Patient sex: F
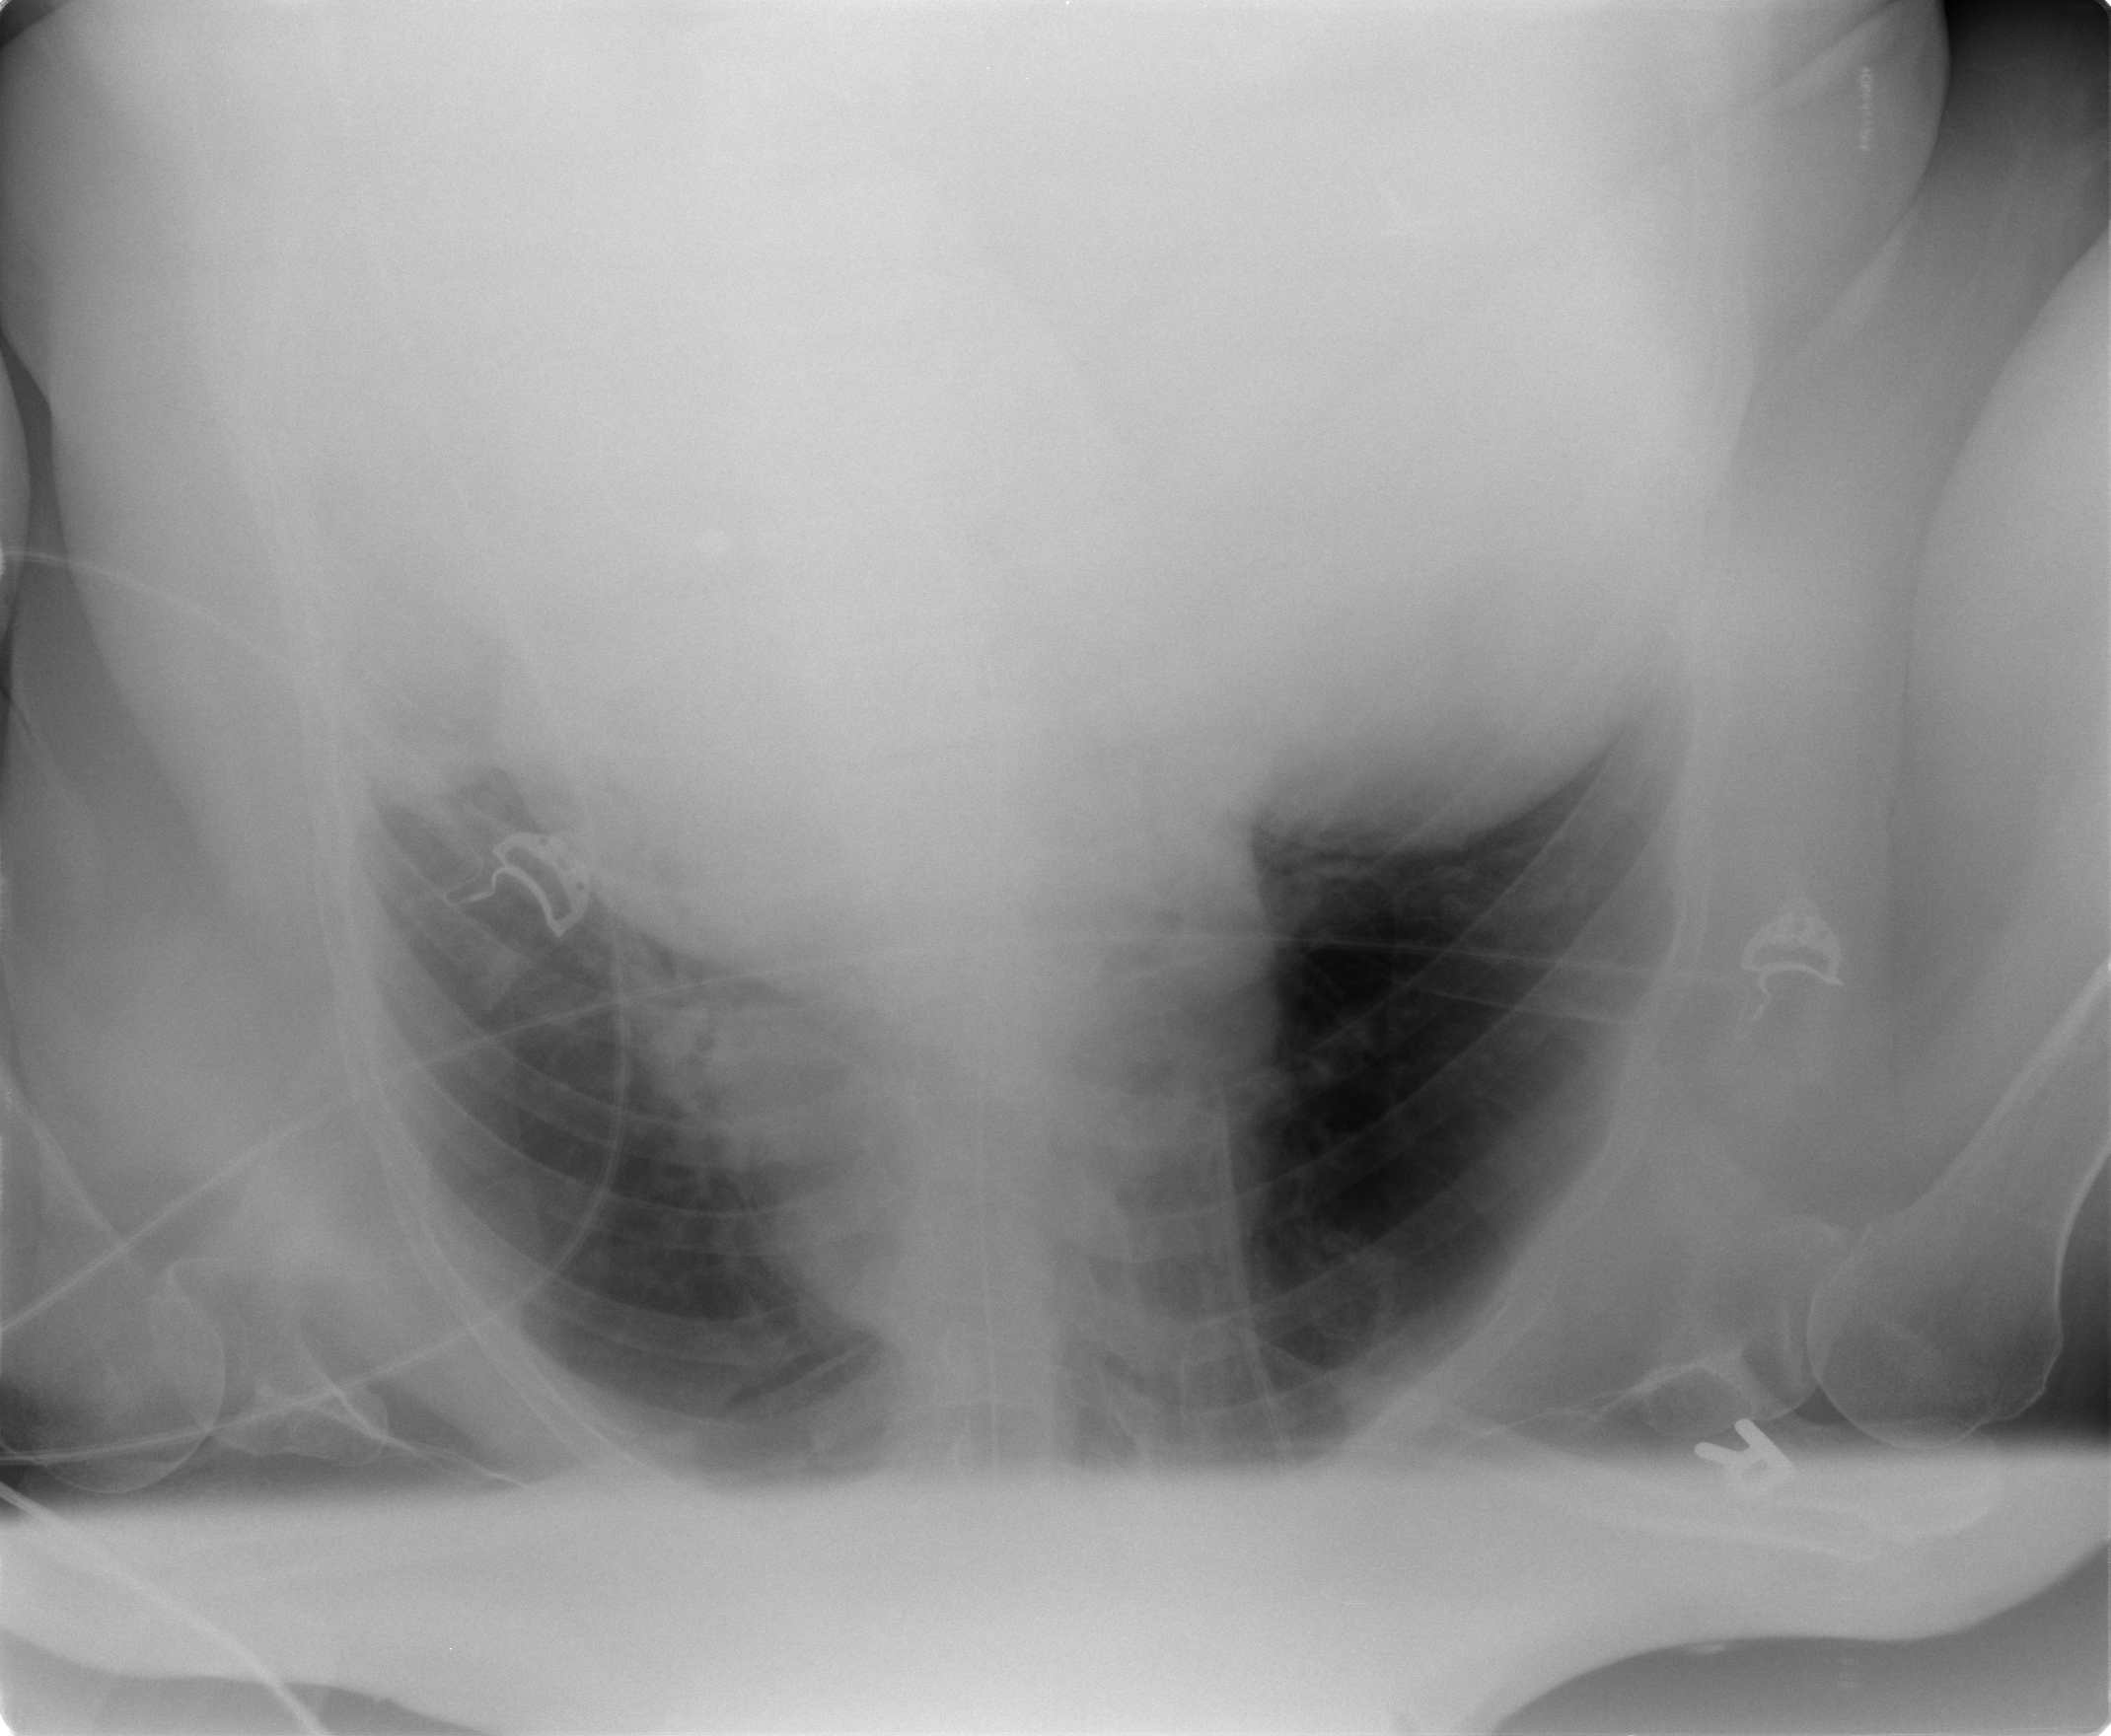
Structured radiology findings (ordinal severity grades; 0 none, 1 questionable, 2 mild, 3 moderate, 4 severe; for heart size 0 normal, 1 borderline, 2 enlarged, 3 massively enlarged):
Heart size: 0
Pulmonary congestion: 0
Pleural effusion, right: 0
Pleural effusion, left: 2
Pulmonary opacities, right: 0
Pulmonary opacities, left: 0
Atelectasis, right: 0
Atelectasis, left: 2